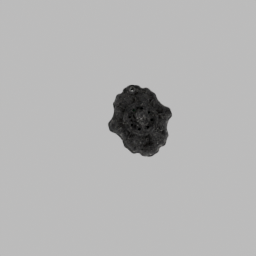
Label: decoration